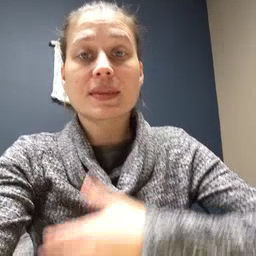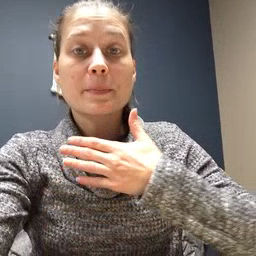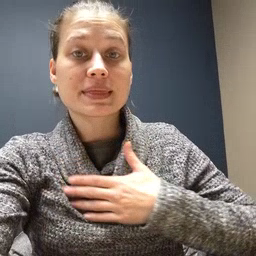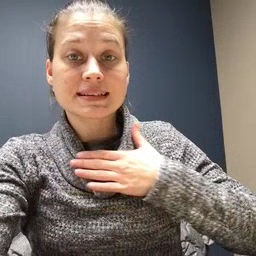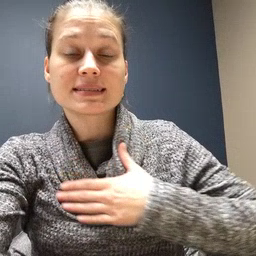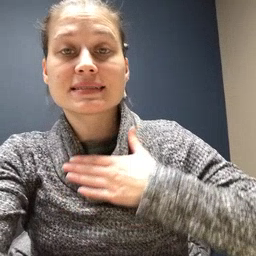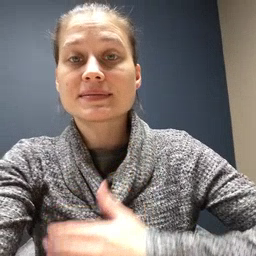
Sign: please